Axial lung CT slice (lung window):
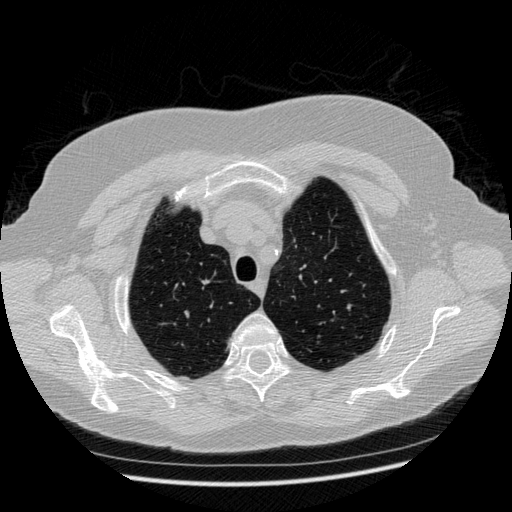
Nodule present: no